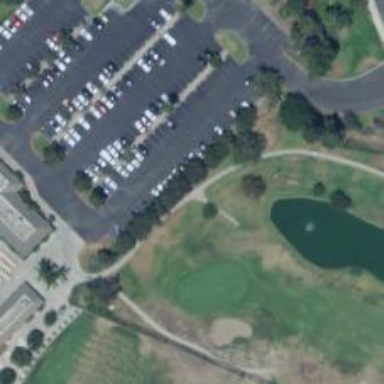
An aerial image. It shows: Golf cartpath that is also road path.